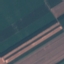
Label: AnnualCrop